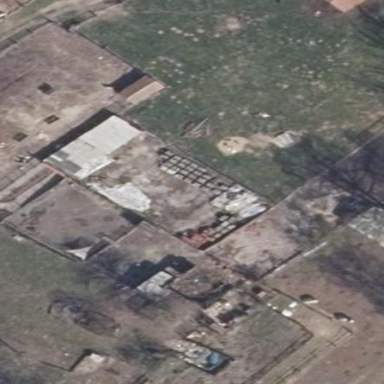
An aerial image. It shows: Shed.